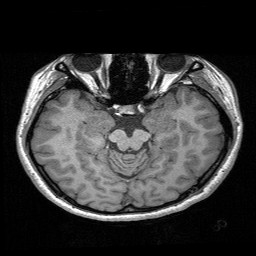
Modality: T1w
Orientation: coronal